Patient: sex F, age 34
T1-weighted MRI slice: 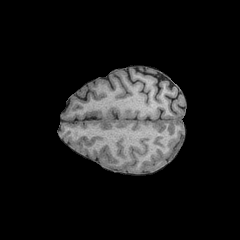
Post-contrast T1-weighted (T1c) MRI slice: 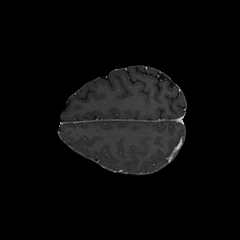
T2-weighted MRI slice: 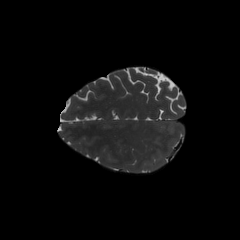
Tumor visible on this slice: no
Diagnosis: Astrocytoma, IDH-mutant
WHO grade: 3